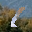
Label: 1